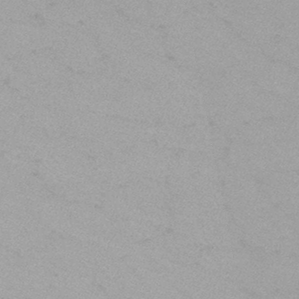
Label: frost